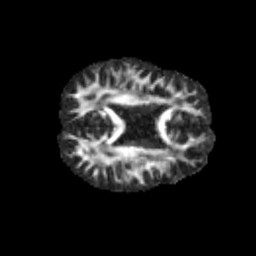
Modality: FA
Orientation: axial
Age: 13
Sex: male
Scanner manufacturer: siemens
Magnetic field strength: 3 T
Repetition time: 3.8 s
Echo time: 0.07 s